Question: I made a pie chart using R and ggplot2, more or less according to <URL>.
'''
piePlot <- function(count, categories) {
dat <- data.frame(count = count, category = categories)
dat$fraction <- dat$count / sum(dat$count)
dat$ymax <- cumsum(dat$fraction)
dat$ymin <- c(0, head(dat$ymax, n = -1))
dat$label <- paste(dat$category, dat$count)
plot <-
ggplot(dat, aes(
fill = category,
ymax = ymax,
ymin = ymin,
xmin = 0,
xmax = 1
)) +
geom_rect() +
coord_polar(theta = "y") +
scale_fill_brewer(labels = dat$label, guide = "legend")
plot
}
piePlot(count = c(20, 10, 30),
categories = c("one", "two", "three"))
'''
Here's the output:

The colors of the legend mismatch. The biggest are is supposed to be the darkest (three 30) according to the legend, which is obviously not the case. Here's a printout of my data frame right before the plot:
'''
count category fraction ymax ymin label
1 20 one <PHONE> <PHONE> <PHONE> one 20
2 10 two <PHONE> <PHONE> <PHONE> two 10
3 30 three <PHONE> <PHONE> <PHONE> three 30
'''
This is exactly the legend's order, but ggplot seems to reorder the fields somehow when doing the plot. I just cannot understand why.
I'm using R version 3.4.2 and ggplot2 version 2.2.1.
Does anybody know how and why this reordering is taking place, and how I could suppress it?
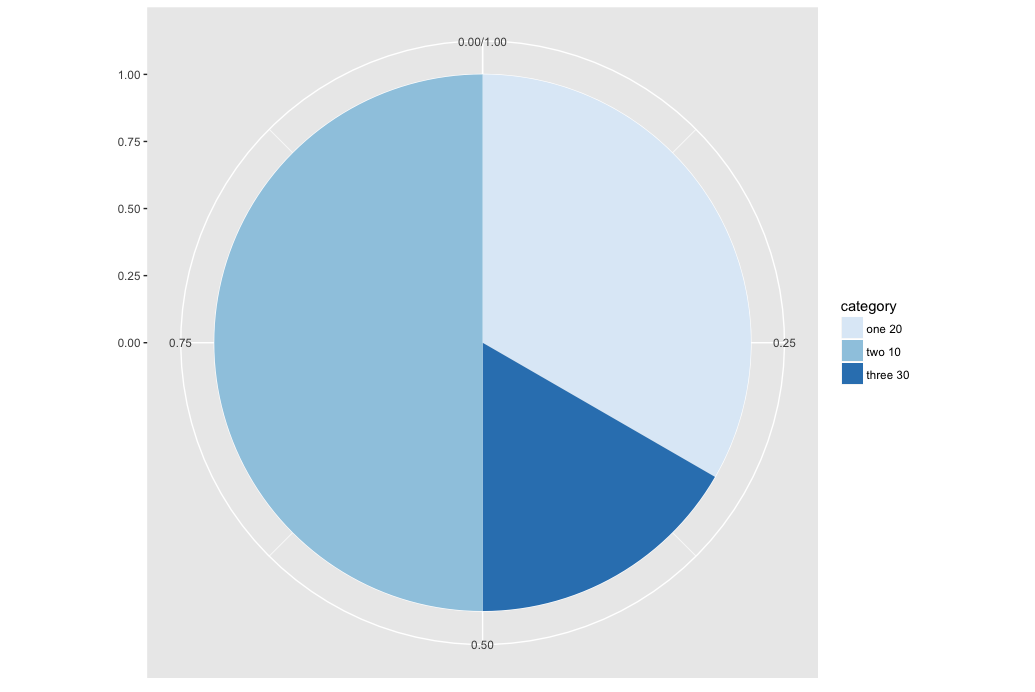
Answer: The mismatch occurs because 'ggplot()' orders the legend alphabetically in the first place, i.e. the legend entries would read "one 20, three 30, two 10" from top to bottom if you would not have called 'scale_fill_brewer' But you overwrite the legend's entries to be "one 20, two 30, three 10". One way around this is to define the 'dat$label' as a factor with levels c("one 20", "two 10", "three 30") so the legend is ordered by the factor levels.
To cut a long story short, the code below should solve your problem:
'''
piePlot <- function(count, categories) {
dat <- data.frame(count = count, category = categories)
dat$fraction <- dat$count / sum(dat$count)
dat$ymax <- cumsum(dat$fraction)
dat$ymin <- c(0, head(dat$ymax, n = -1))
dat$label <- factor(paste(dat$category, dat$count), levels = paste(dat$category, dat$count))
plot <-
ggplot(dat, aes(
fill = label, # fill by label not category
ymax = ymax,
ymin = ymin,
xmin = 0,
xmax = 1
)) +
geom_rect() +
coord_polar(theta = "y") +
scale_fill_brewer(guide = "legend") # no need for labels anymore
plot
}
library(ggplot2)
piePlot(count = c(20, 10, 30),
categories = c("one", "two", "three"))
'''
<URL>